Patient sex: M
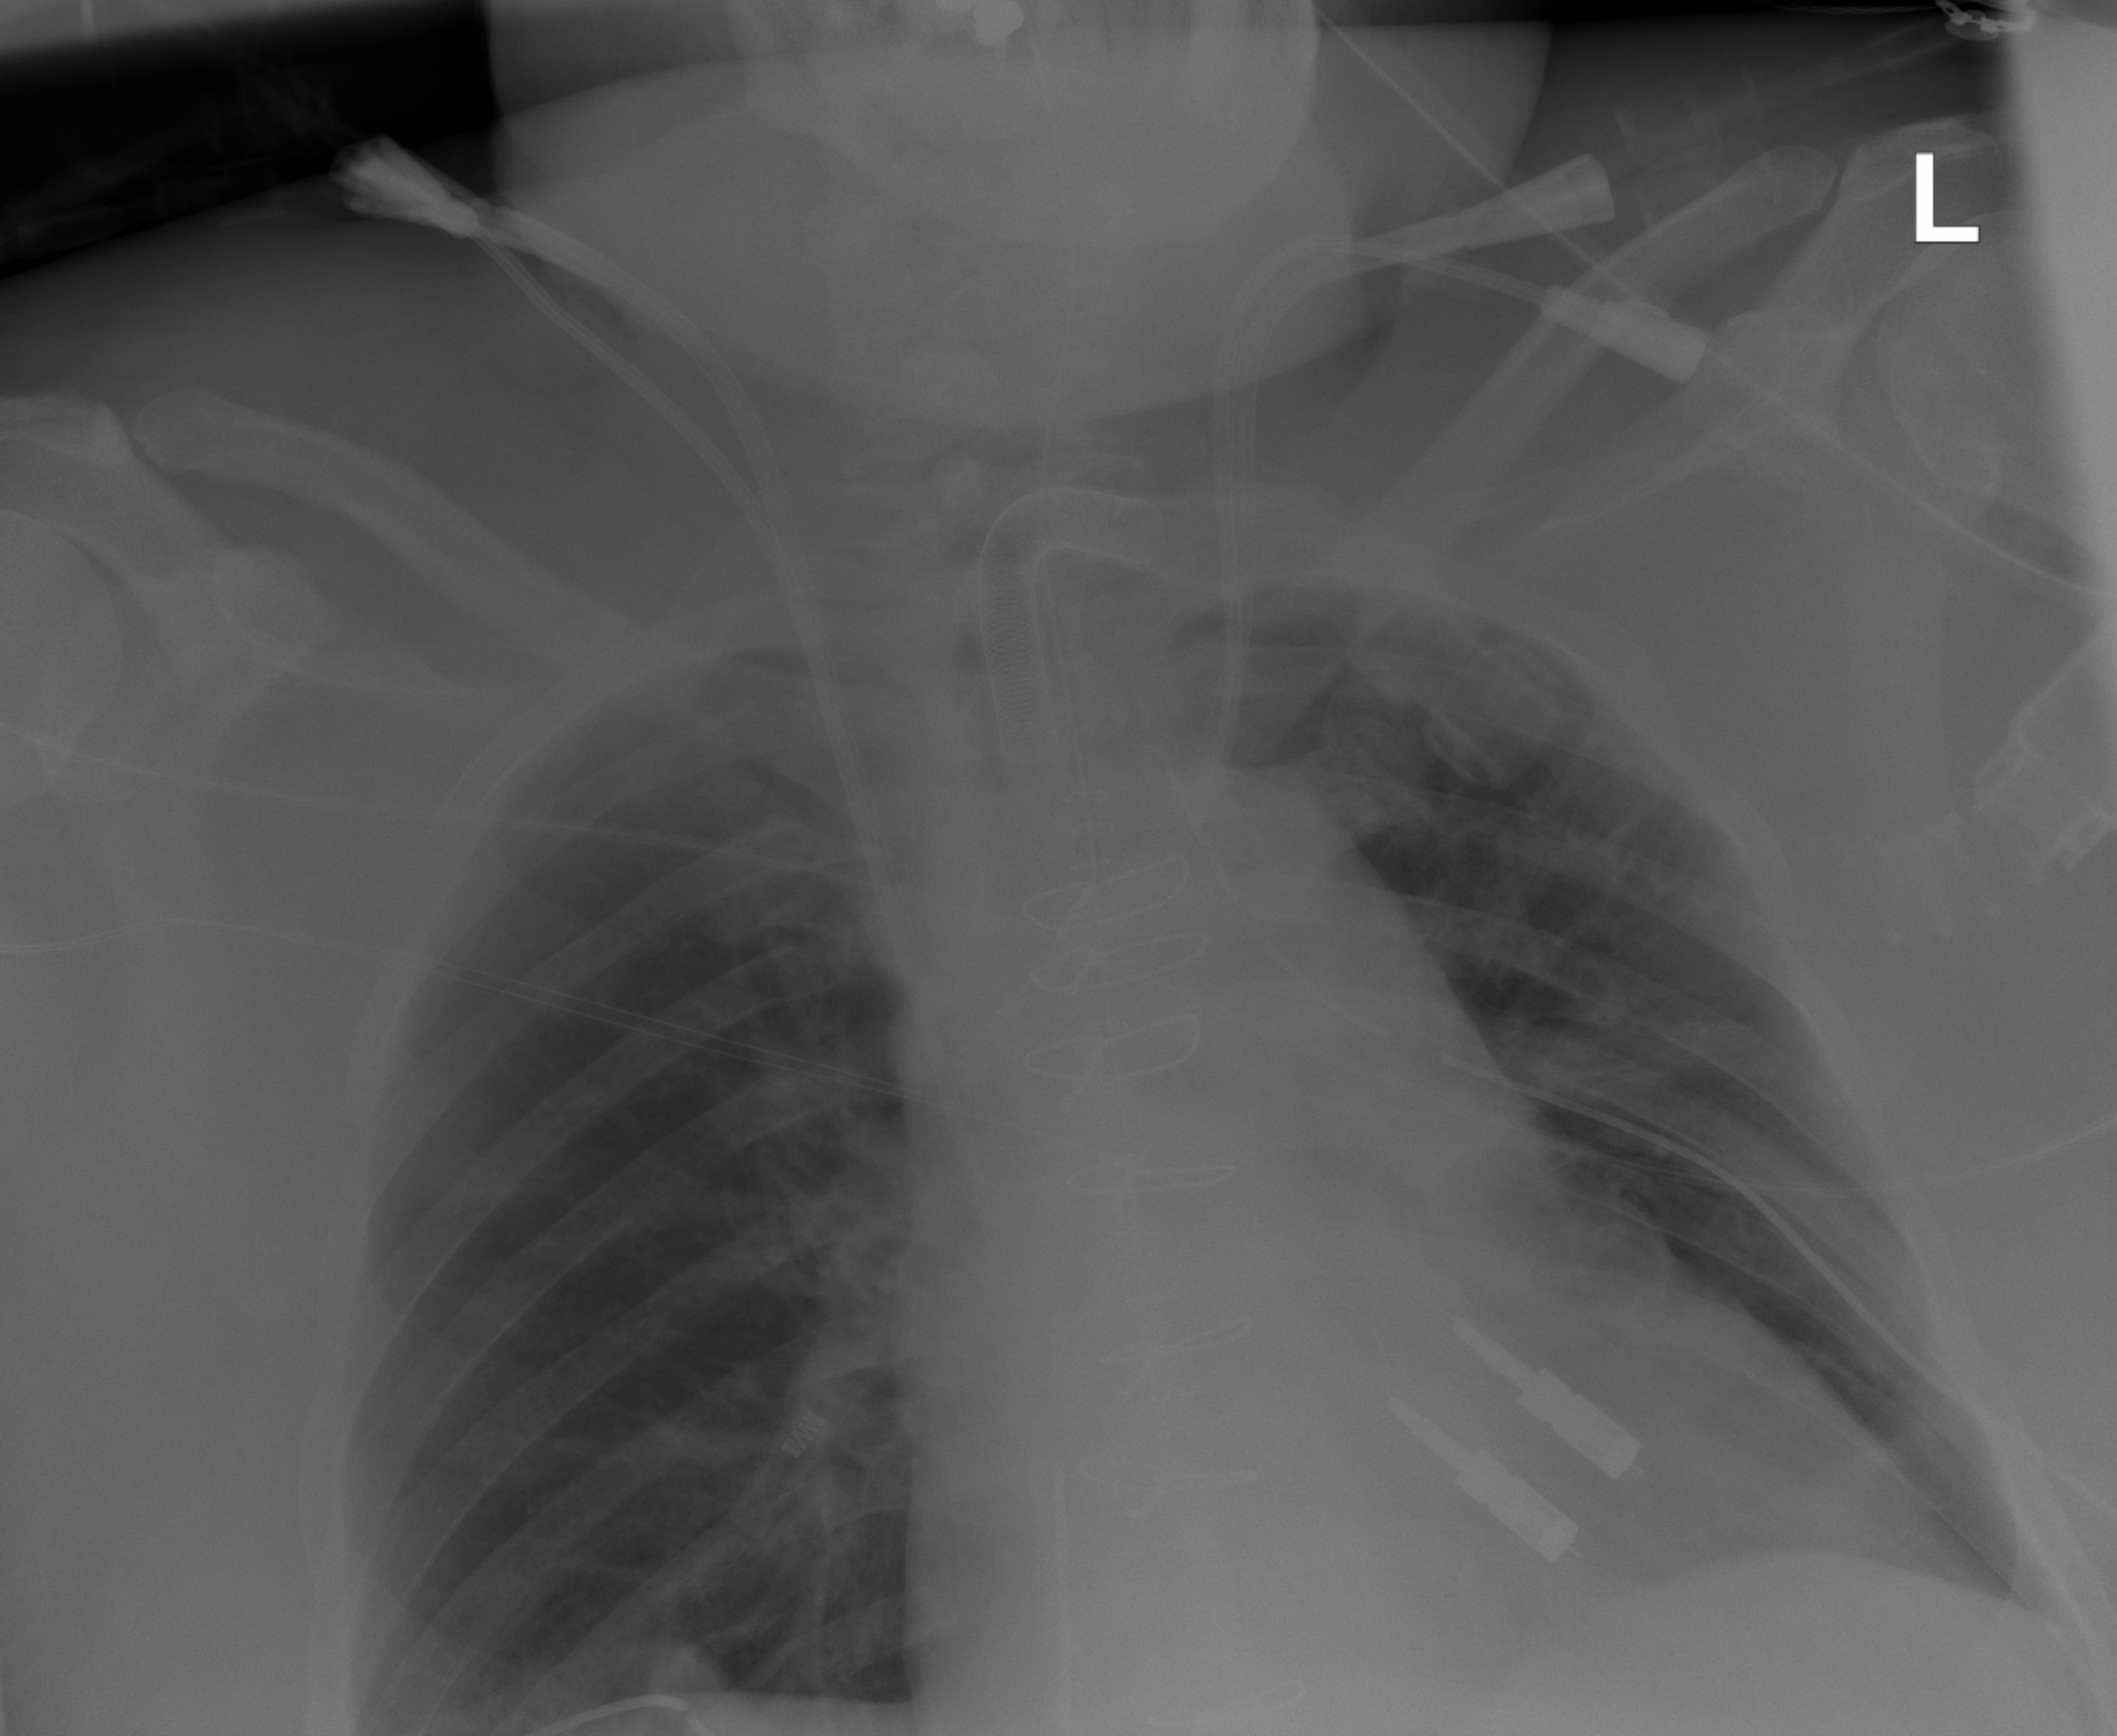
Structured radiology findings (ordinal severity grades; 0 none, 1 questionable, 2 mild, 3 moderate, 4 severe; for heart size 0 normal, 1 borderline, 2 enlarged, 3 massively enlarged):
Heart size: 1
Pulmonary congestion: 0
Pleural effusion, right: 0
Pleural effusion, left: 0
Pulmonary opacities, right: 0
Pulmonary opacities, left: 2
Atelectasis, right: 0
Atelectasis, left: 2